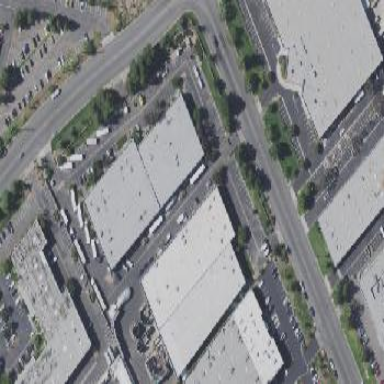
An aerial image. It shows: Warehouse.